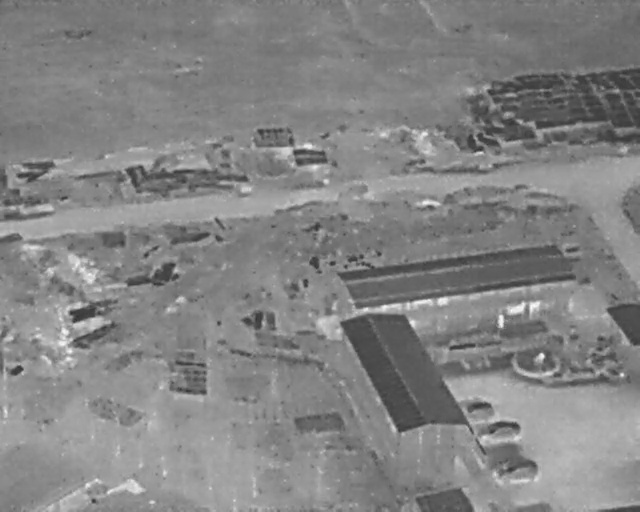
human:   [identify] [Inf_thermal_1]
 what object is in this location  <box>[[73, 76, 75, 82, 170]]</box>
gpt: <ref>1 small car at the bottom right</ref>